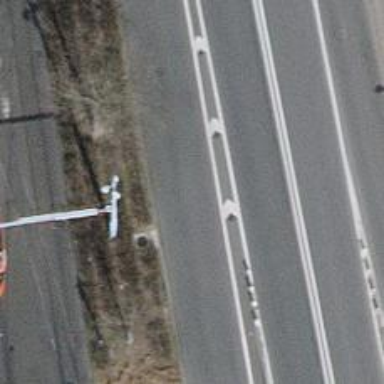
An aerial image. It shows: Primary link road with asphalt surface.